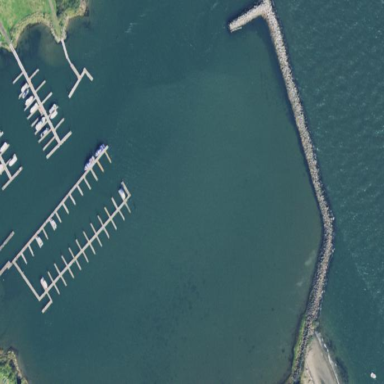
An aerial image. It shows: Marina area for leisure land.